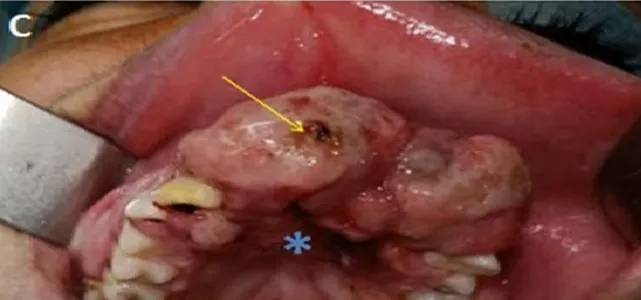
Intraoral view demonstrating blood spots (arrow) and invasion of hard palate.
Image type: pathology (fish)